Field crop: tomato
Growth stage: 1
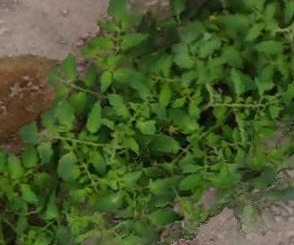
Species: tomato